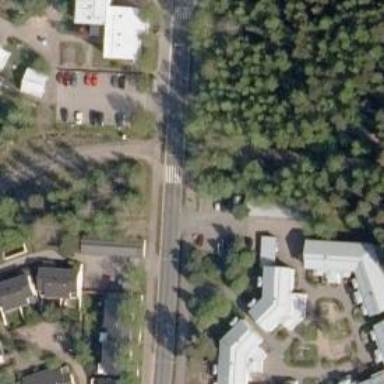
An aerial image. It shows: Asphalt footway.